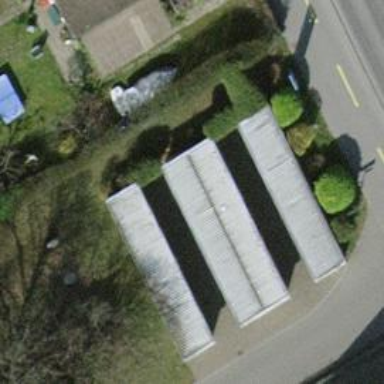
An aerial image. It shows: Bicycle parking facility.